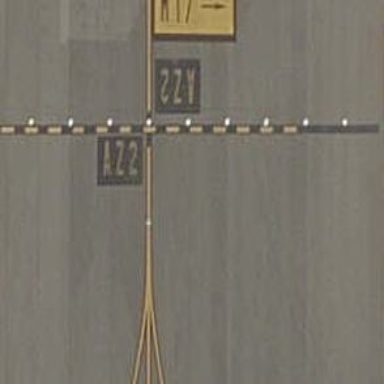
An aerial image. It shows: View of taxiway at the airport.